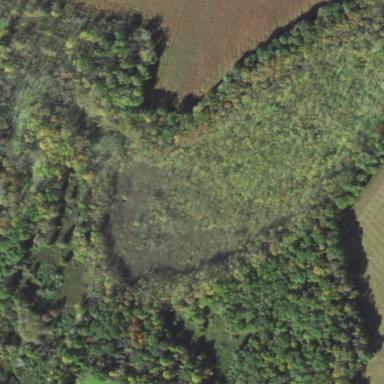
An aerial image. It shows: Swampy wetland area.